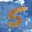
Label: 5